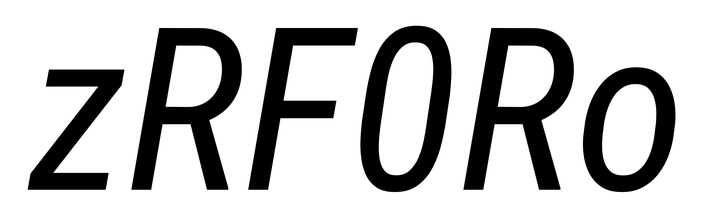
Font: Roboto-Italic_Condensed_Italic